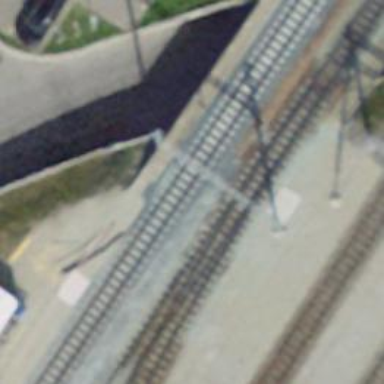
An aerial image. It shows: Narrow-gauge railway track with electrified contact line. The railway has one track.